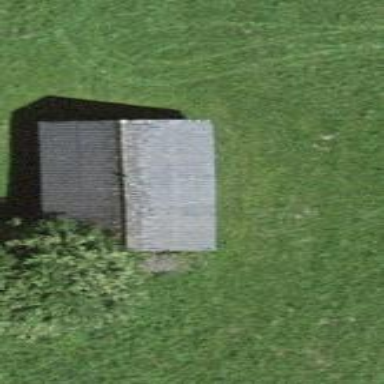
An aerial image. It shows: Barn.